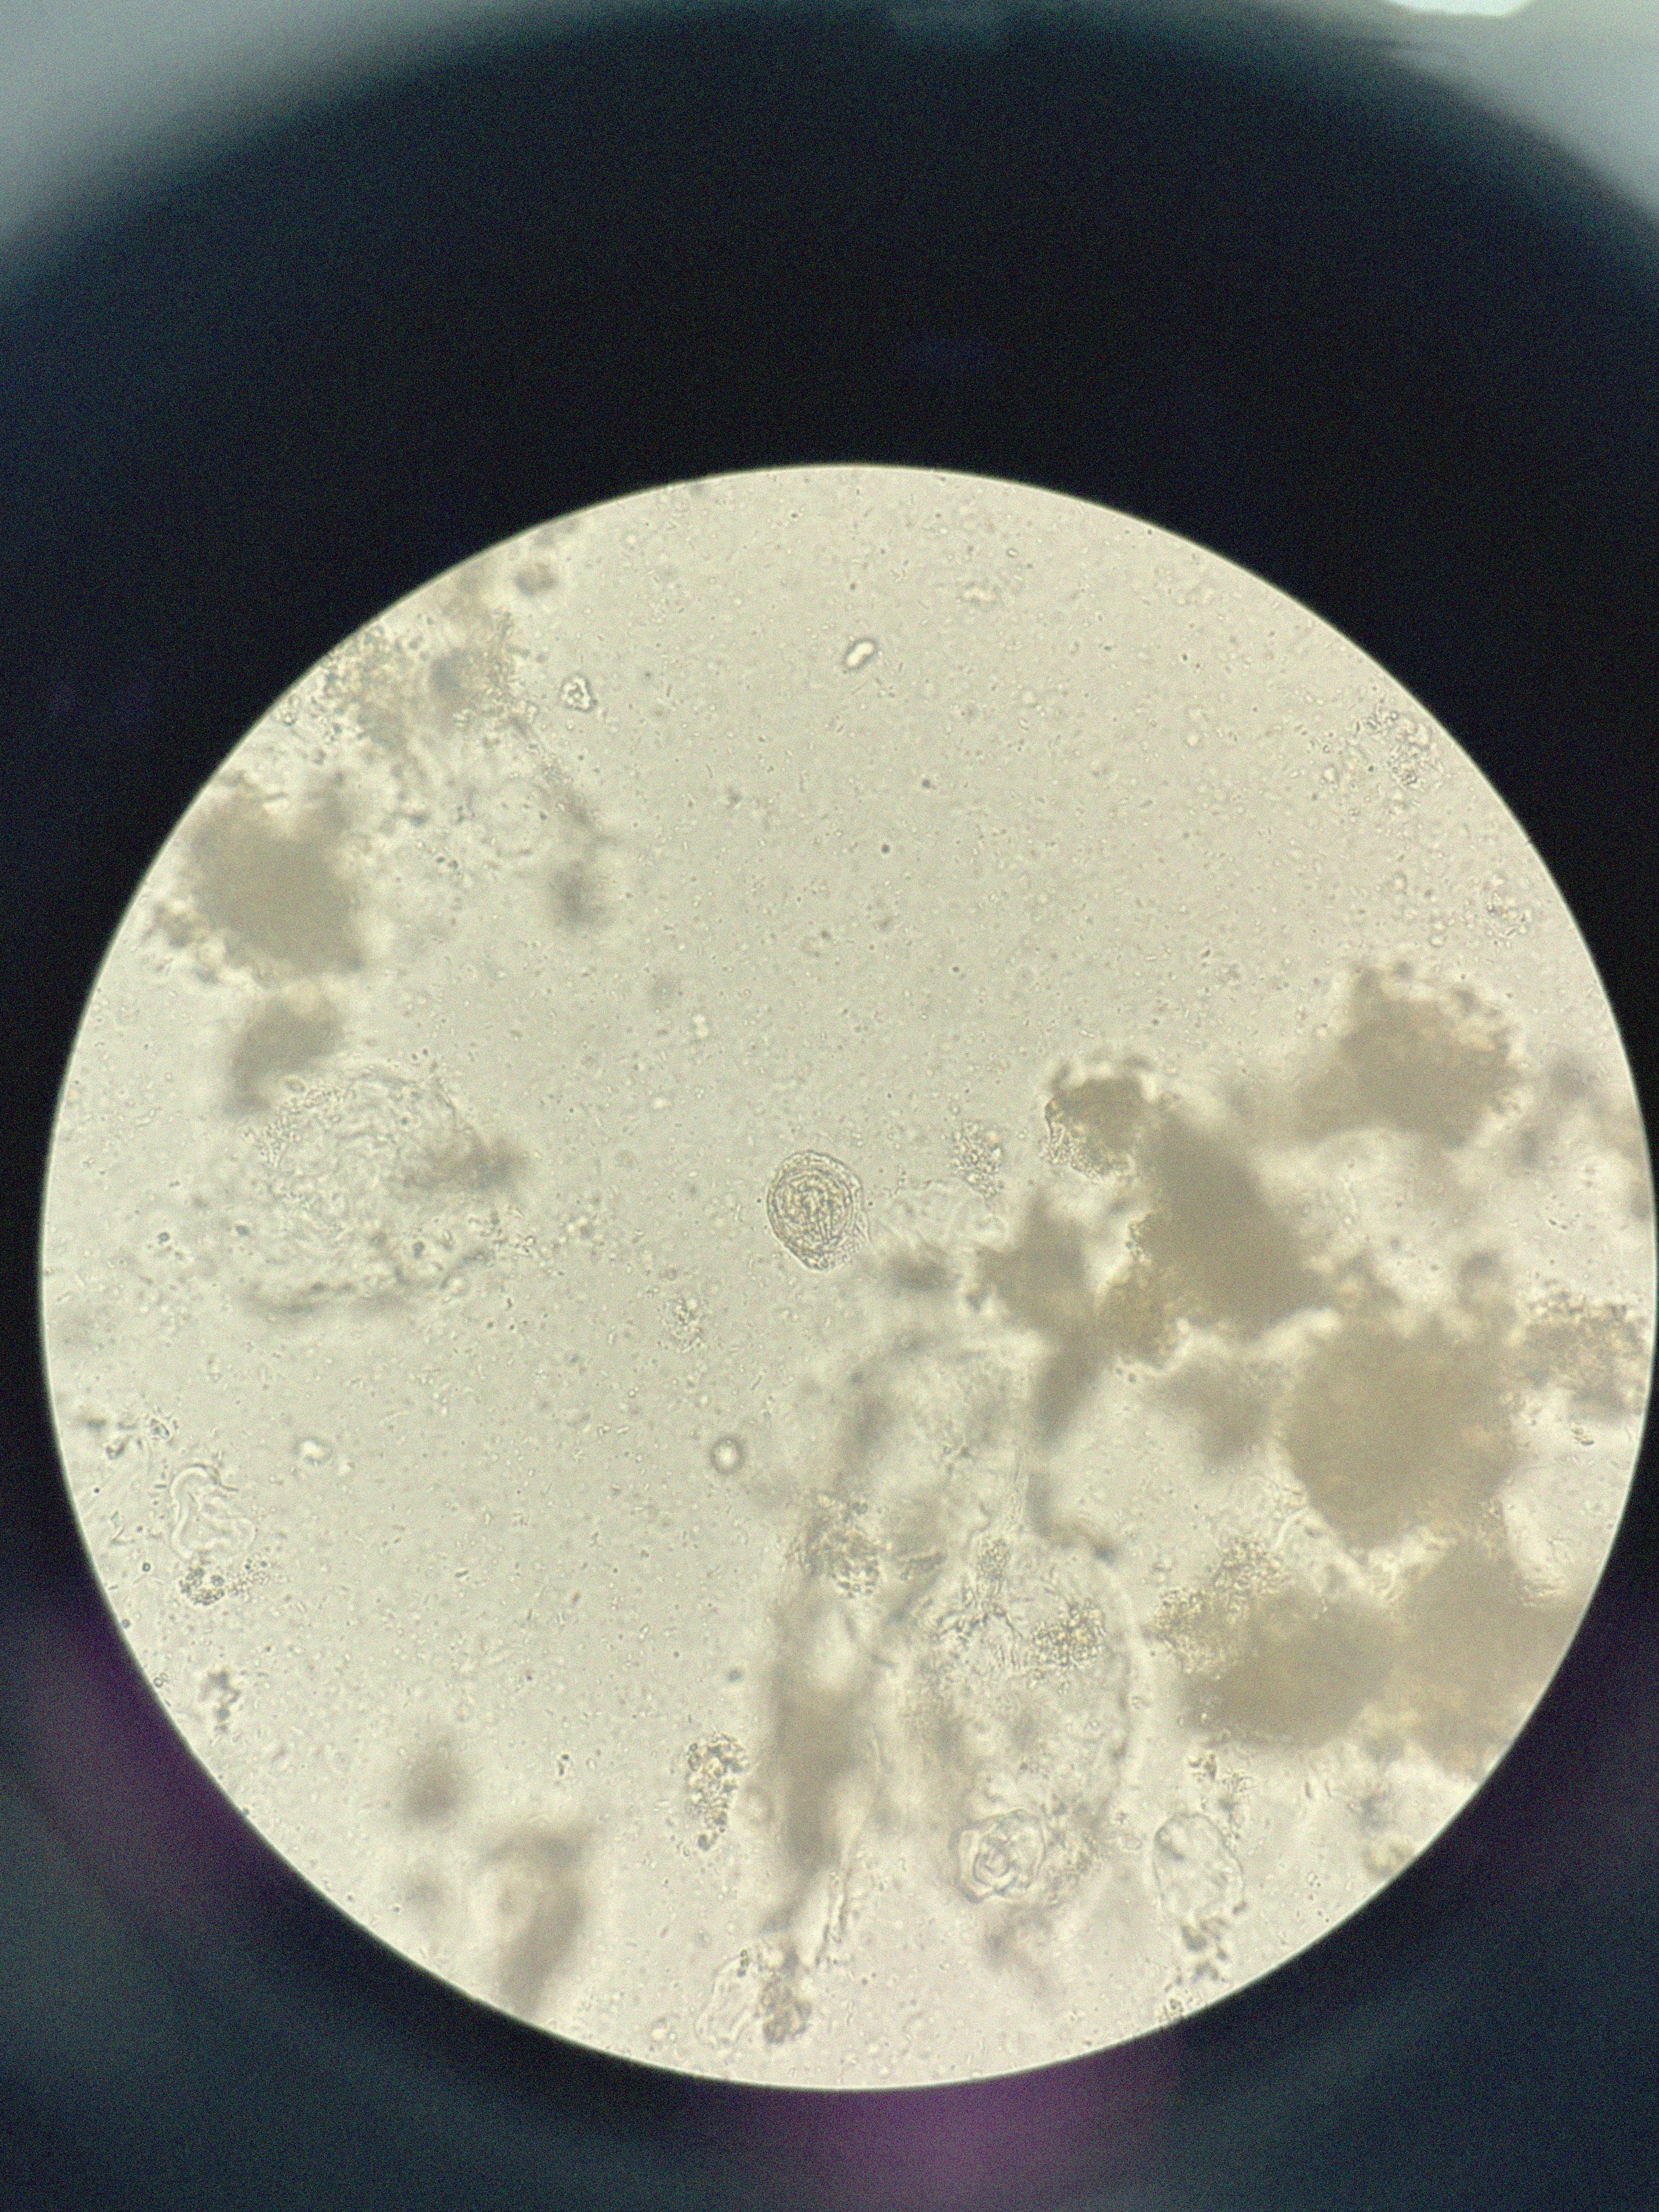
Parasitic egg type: Hymenolepis nana